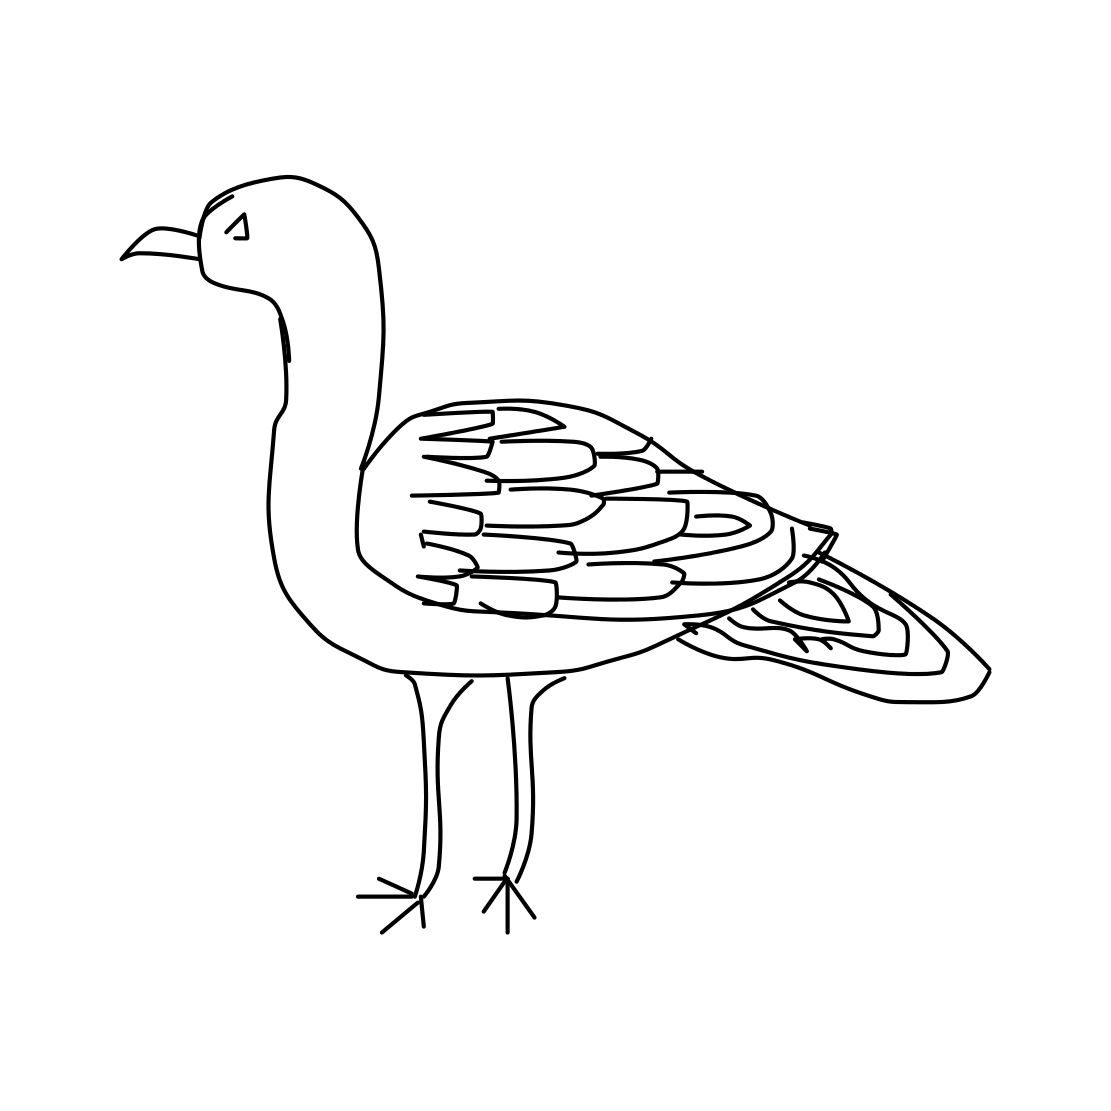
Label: seagull